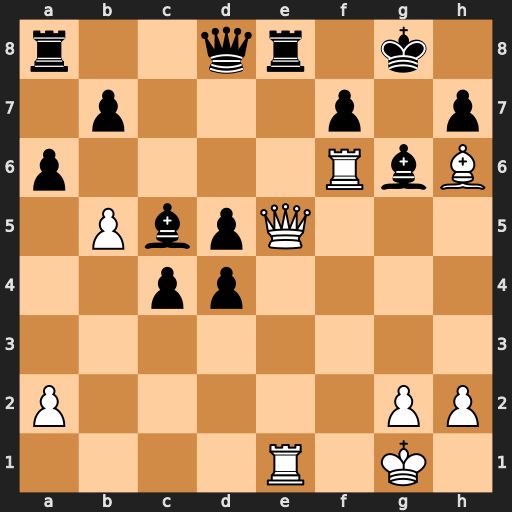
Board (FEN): r2qr1k1/1p3p1p/p4RbB/1PbpQ3/2pp4/8/P5PP/4R1K1
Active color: w
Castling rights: -
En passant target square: -
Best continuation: Rxg6+ hxg6 Qg7#